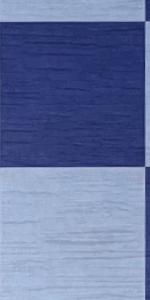
Label: Empty